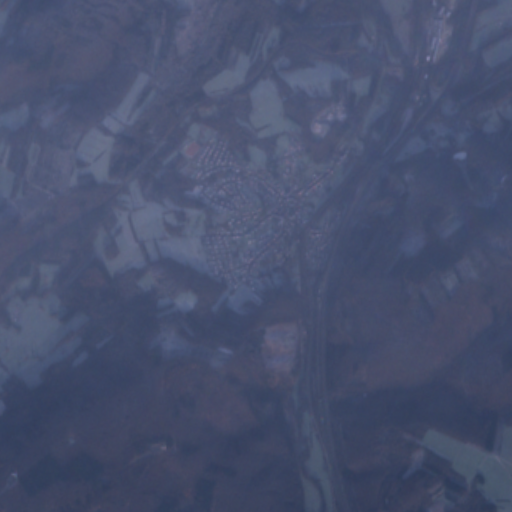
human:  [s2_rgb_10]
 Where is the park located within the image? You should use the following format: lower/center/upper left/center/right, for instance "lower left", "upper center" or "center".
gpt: The park is located in the upper center of the image.
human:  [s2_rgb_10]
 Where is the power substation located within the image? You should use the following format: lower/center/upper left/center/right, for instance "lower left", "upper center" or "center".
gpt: The power substation is located in the upper right of the image.
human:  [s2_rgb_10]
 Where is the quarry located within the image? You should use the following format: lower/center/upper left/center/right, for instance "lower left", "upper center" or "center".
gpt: The quarry is located in the upper right of the image.
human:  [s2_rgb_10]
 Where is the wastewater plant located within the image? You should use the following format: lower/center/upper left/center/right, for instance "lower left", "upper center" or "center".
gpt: The wastewater plant is located in the lower center of the image.
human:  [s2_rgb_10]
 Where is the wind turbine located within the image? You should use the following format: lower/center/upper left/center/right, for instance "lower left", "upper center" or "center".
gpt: The wind turbine is located in the lower left of the image.
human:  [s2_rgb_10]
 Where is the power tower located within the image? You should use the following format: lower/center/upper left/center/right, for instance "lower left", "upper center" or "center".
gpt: There is no power tower in the image.